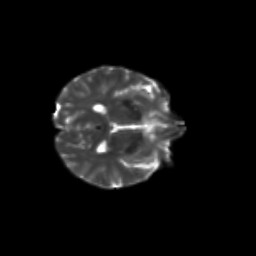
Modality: T2w
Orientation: axial
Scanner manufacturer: siemens
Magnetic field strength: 3 T
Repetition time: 9.2 s
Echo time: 0.084 s